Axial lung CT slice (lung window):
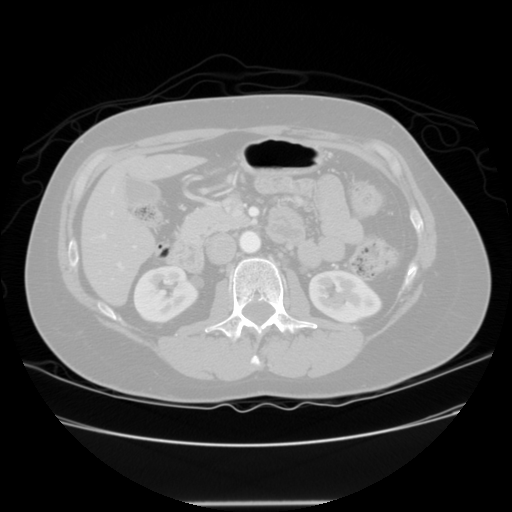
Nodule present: no